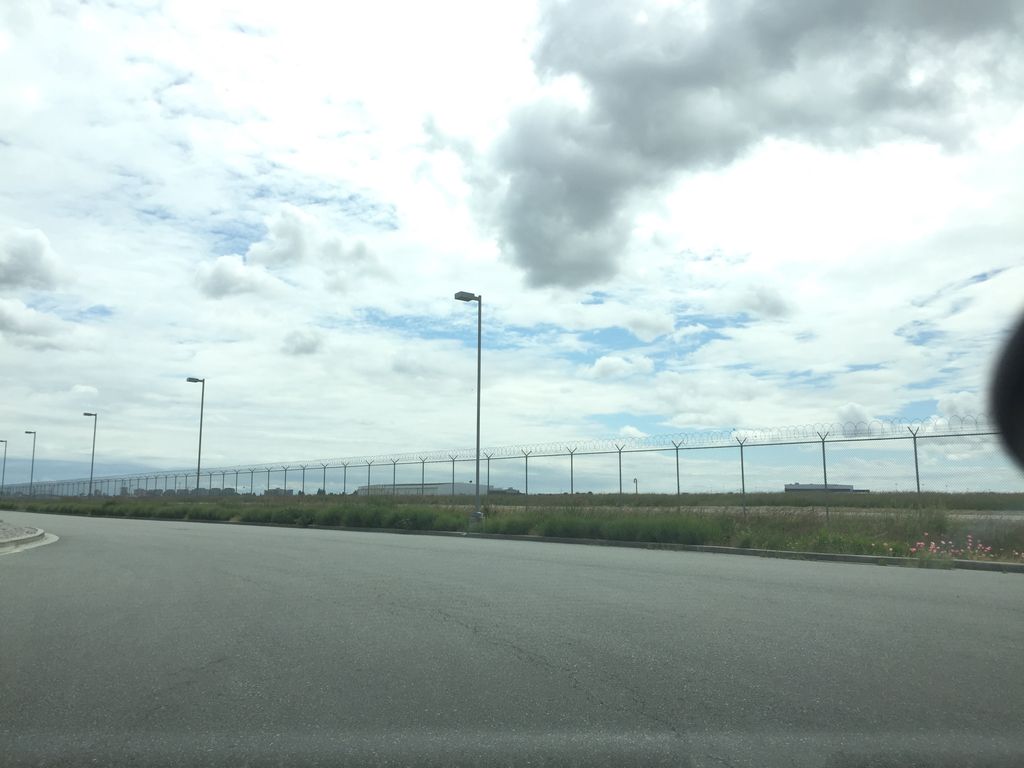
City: vancouver